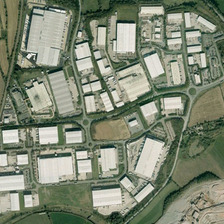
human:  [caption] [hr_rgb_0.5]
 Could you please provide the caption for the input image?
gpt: a large number of white buildings were built on the land .

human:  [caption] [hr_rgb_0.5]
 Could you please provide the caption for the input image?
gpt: a large number of white buildings were built on the land .

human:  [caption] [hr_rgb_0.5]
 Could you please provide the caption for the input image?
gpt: a large number of trees were planted around the plant .

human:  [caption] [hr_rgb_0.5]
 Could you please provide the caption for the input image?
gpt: a large number of trees were planted around the plant .

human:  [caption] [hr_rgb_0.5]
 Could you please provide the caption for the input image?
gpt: a large number of white buildings were built on the land .